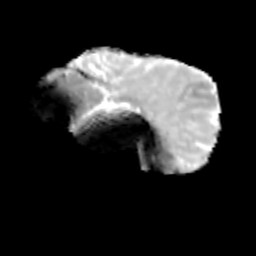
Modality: MD
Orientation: sagittal
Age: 13
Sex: male
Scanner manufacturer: siemens
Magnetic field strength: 3 T
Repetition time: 3.8 s
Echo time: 0.07 s